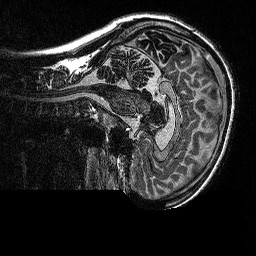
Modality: MP2RAGE
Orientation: sagittal
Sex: female
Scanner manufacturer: siemens
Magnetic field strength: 3 T
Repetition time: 5 s
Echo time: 0.00292 s